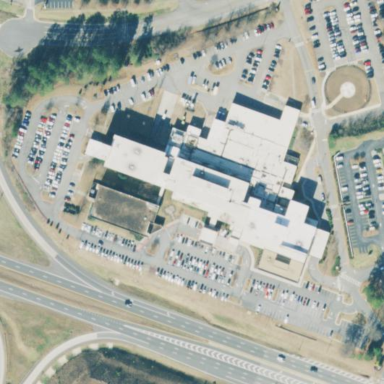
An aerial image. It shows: Healthcare facility identified as hospital.